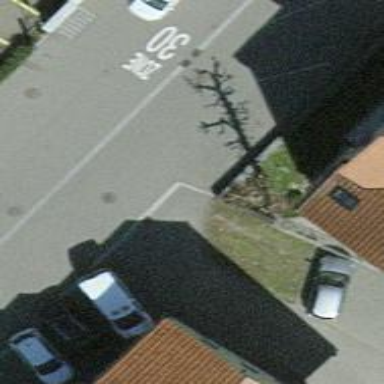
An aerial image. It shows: Asphalt cycleway with adjacent asphalt footway.